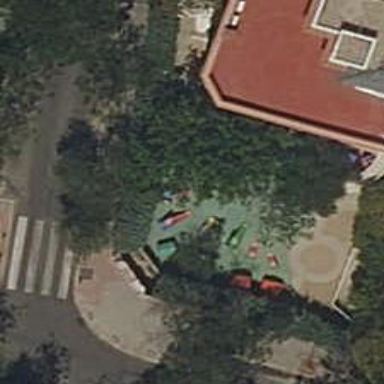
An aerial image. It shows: Kindergarten.